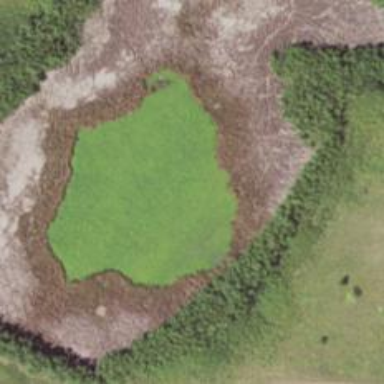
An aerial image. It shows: Wetland area.